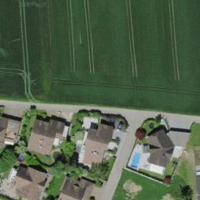
EUNIS habitat code: 52
Species observed at this site:
Prunus spinosa